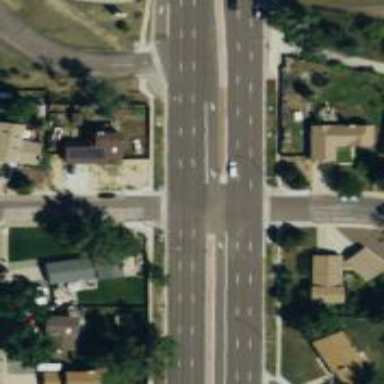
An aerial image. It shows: Unmarked crossing on the road.